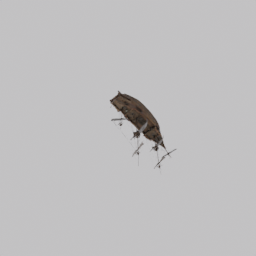
Label: mechanical